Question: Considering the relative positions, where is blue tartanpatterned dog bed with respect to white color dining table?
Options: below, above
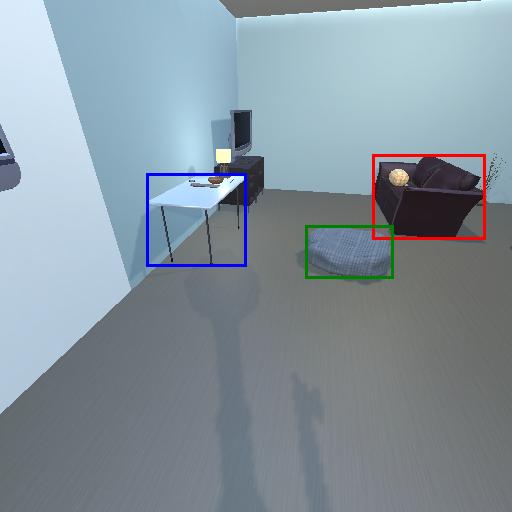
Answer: below